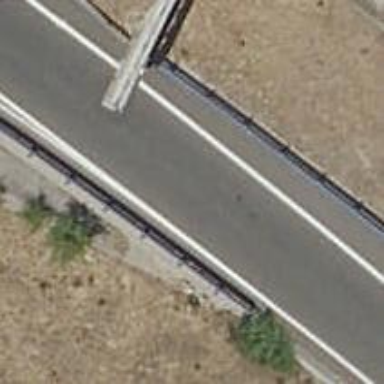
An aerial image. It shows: Tunnel on motorway link.